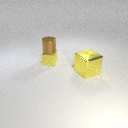
small yellow metal cube below small brown metal cylinder